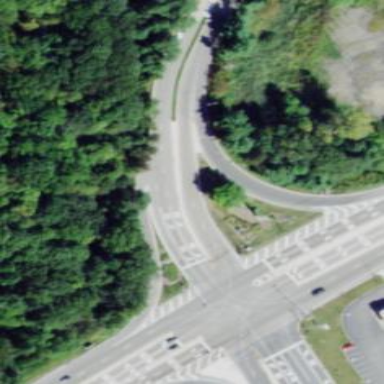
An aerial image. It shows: Traffic island.